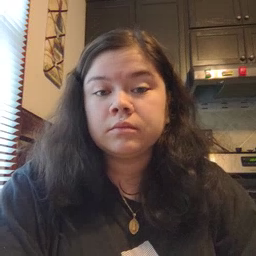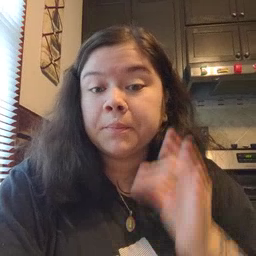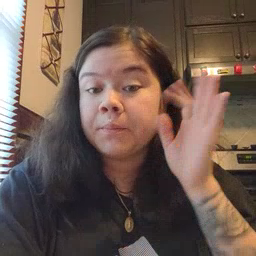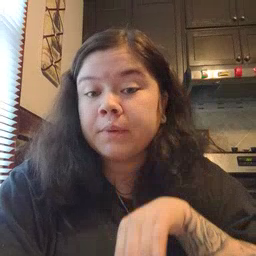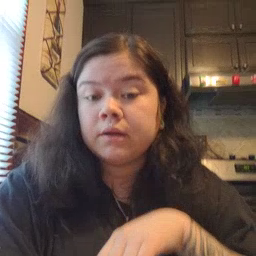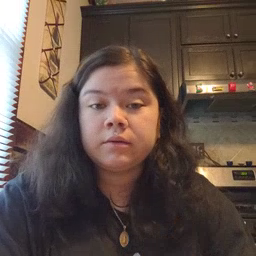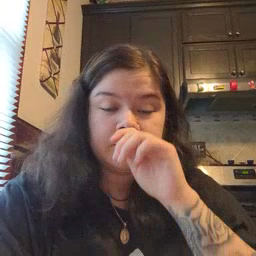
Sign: bee